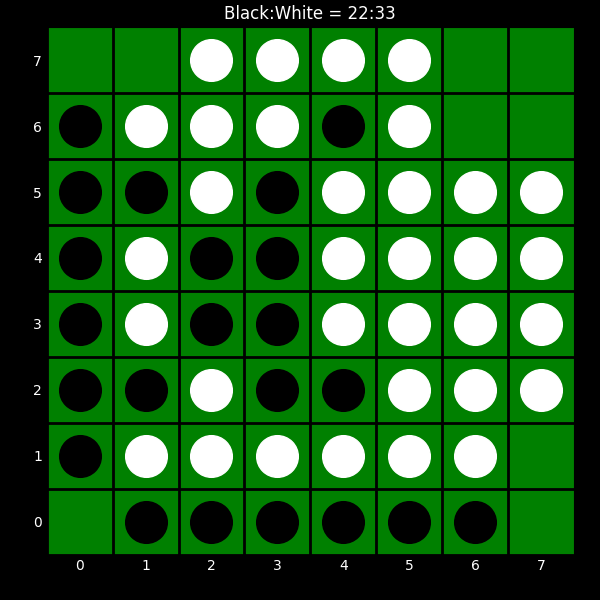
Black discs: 22
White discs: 33